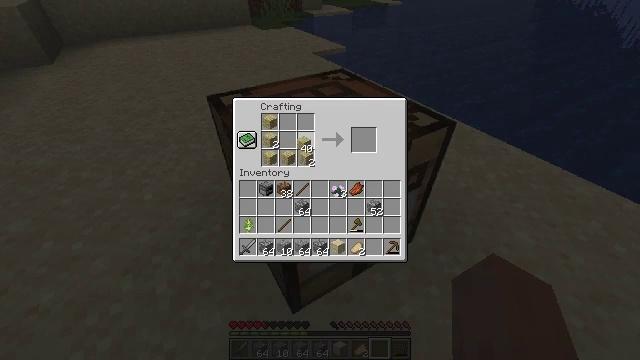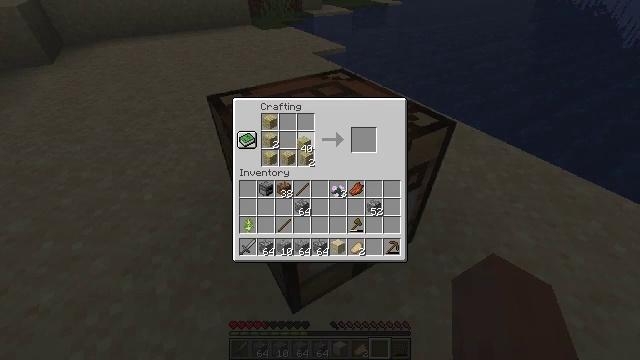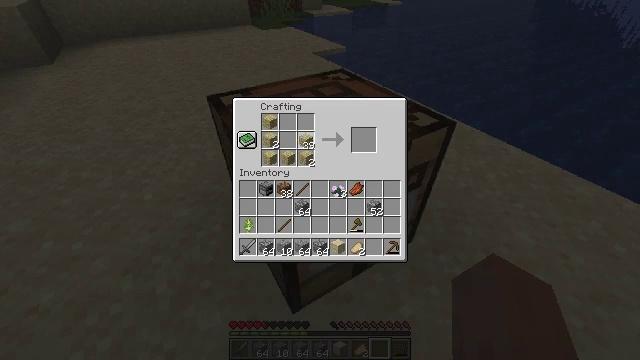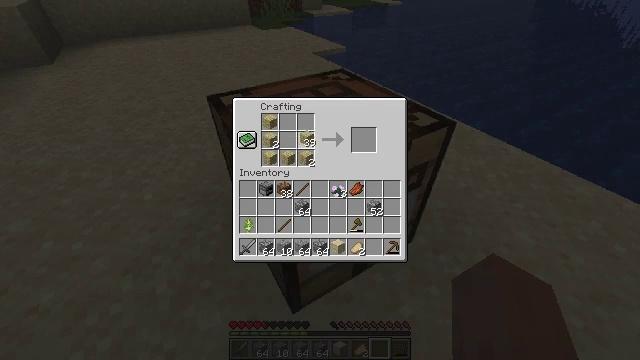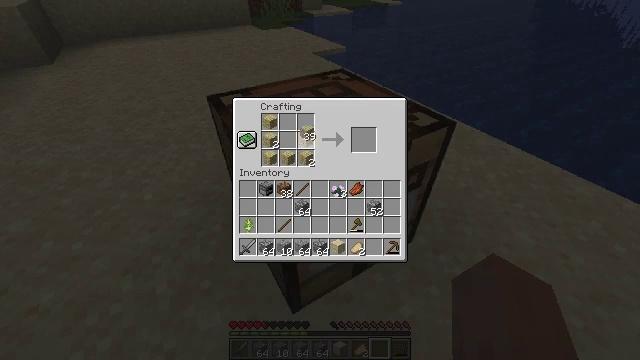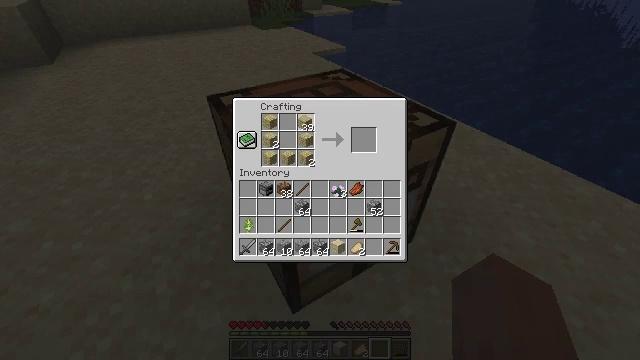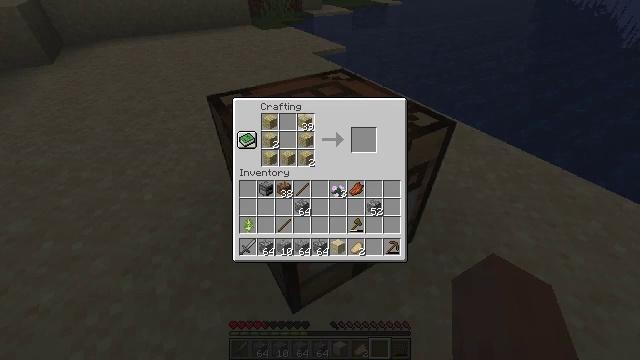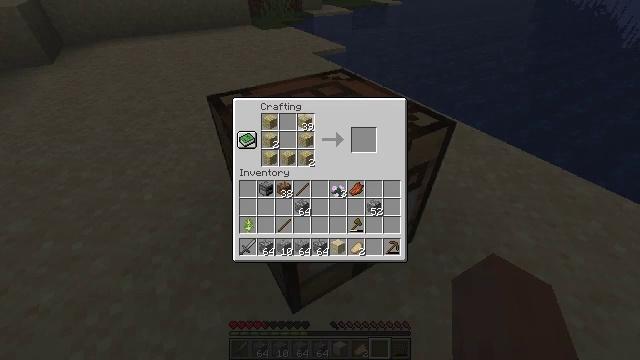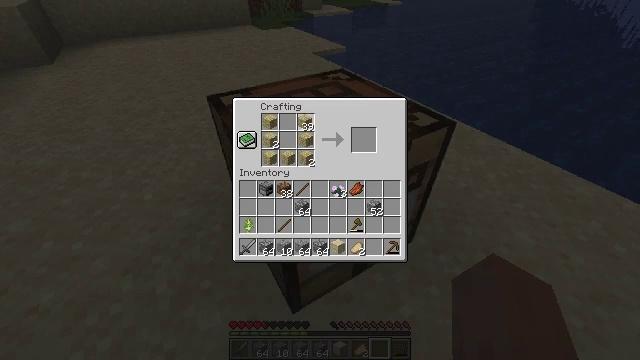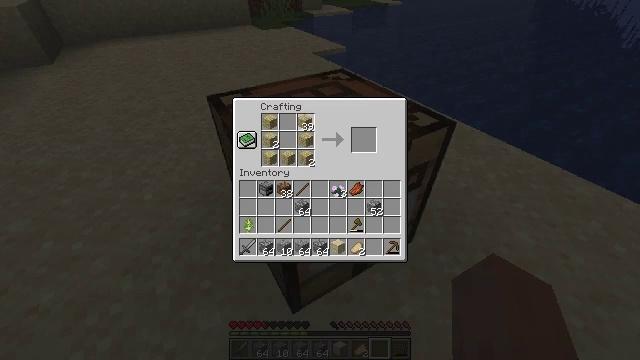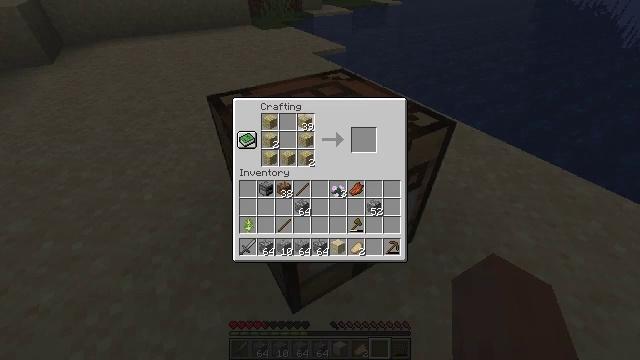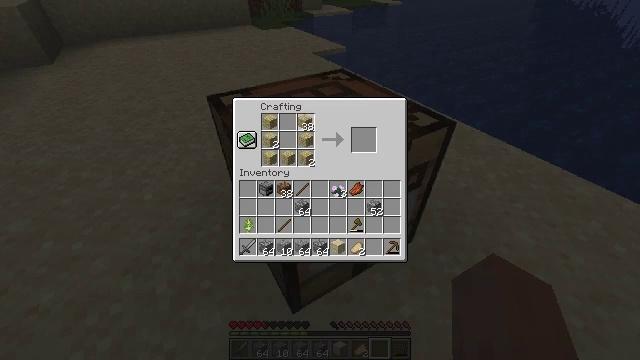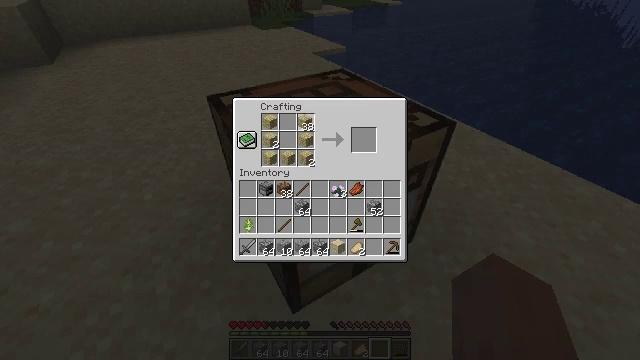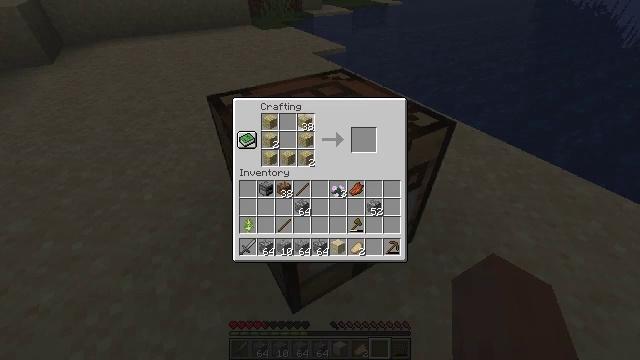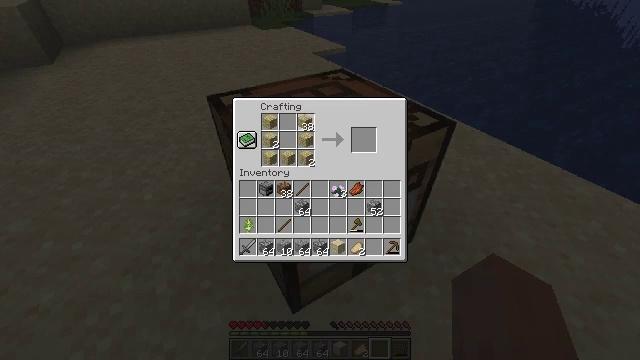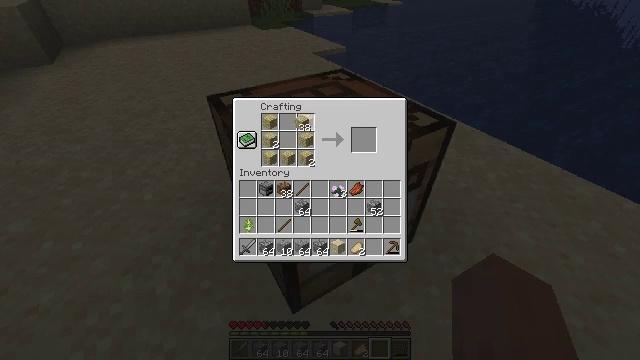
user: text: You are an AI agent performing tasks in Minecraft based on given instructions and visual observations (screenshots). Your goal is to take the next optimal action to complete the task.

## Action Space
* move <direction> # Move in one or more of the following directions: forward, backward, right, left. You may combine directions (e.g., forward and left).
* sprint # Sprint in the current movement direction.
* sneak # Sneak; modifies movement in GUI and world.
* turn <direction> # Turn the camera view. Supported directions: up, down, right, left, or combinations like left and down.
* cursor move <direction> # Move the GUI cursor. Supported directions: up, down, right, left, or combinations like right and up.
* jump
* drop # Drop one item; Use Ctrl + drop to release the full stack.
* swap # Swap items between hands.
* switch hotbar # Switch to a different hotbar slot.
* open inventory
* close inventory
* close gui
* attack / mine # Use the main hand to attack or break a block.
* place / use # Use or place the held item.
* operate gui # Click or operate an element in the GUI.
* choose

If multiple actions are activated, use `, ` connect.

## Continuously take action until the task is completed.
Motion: motion action
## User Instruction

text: Open the crafting table and craft a birch boat with birch planks.
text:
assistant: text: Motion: choose
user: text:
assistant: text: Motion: no_op
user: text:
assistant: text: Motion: no_op
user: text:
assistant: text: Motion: no_op
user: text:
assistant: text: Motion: cursor move up
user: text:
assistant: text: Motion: no_op
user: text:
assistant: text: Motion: no_op
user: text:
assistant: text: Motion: choose
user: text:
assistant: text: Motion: choose
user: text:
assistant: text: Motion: choose
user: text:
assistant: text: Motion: no_op
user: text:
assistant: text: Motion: no_op
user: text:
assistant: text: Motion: no_op
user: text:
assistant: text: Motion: no_op
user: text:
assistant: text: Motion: no_op
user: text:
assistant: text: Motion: no_op
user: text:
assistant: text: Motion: cursor move left
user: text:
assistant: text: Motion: no_op
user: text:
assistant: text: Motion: no_op
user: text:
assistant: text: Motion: no_op
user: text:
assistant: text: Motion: no_op
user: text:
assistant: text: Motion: no_op
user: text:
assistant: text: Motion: no_op
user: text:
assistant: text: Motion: no_op
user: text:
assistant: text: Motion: no_op
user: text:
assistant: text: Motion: cursor move right
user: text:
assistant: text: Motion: no_op
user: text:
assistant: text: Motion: no_op
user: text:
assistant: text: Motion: no_op
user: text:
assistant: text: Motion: operate gui